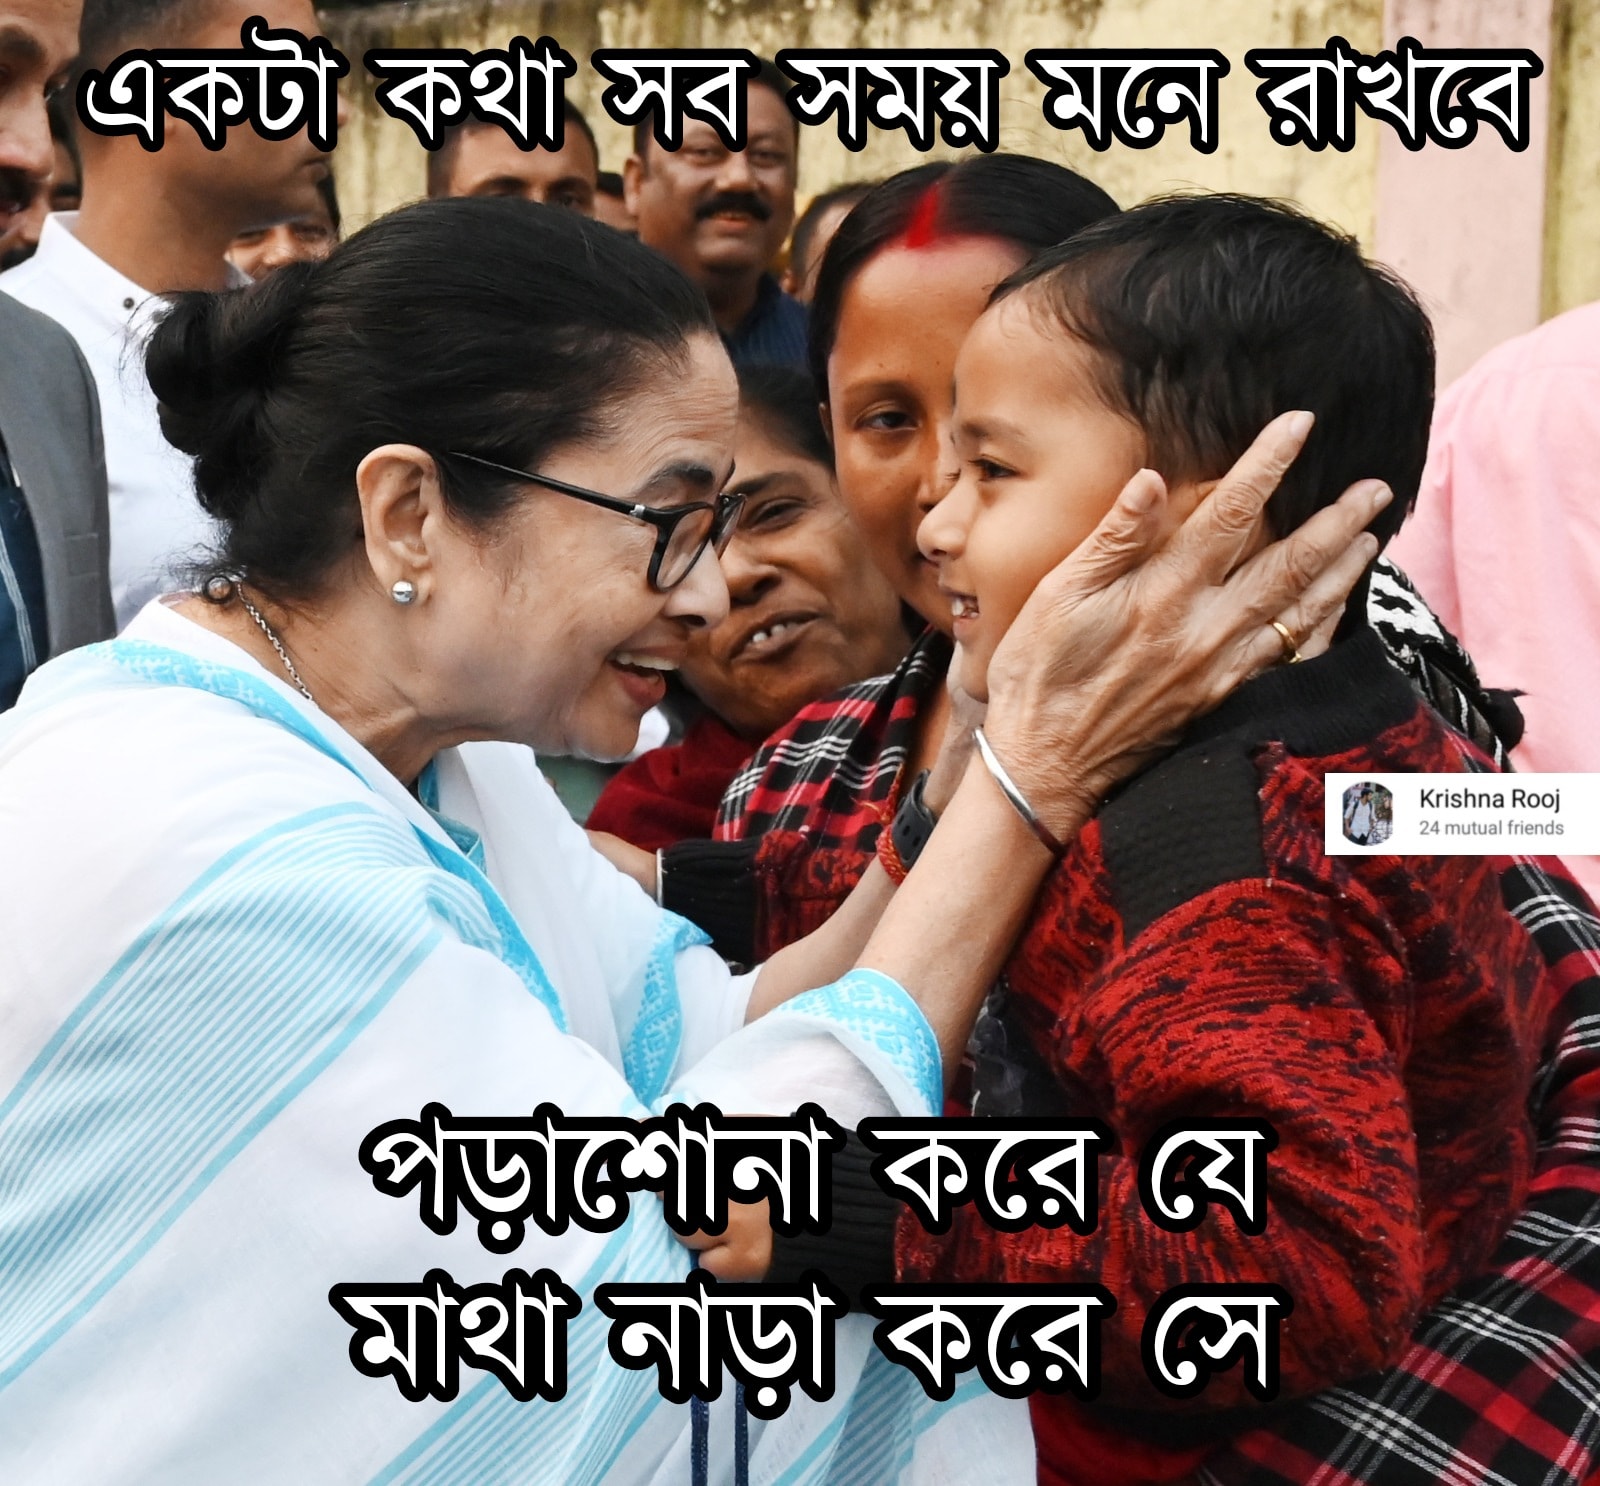
Text: একটা কথা সব সময় মনে রাখবে পড়াশোনা করে যে মাথা নাড়া করে সে
Label: Non Hate